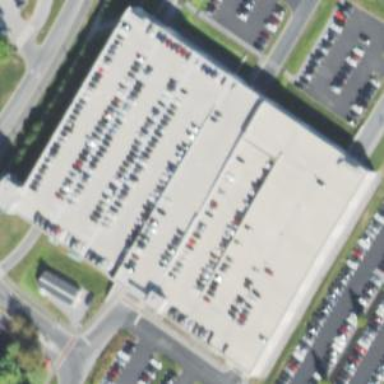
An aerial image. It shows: Parking area with parking building nearby.